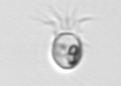
Label: Balanion